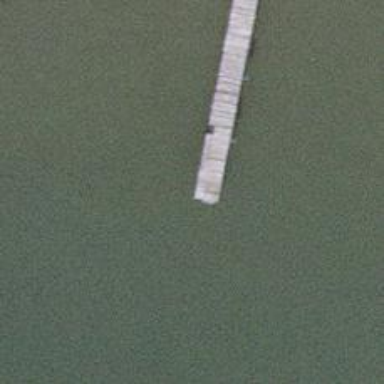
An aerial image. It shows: Man-made pier.